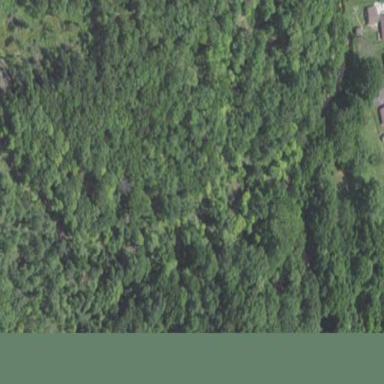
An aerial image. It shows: Mixed woodland area with variety of leaf types and cycles.